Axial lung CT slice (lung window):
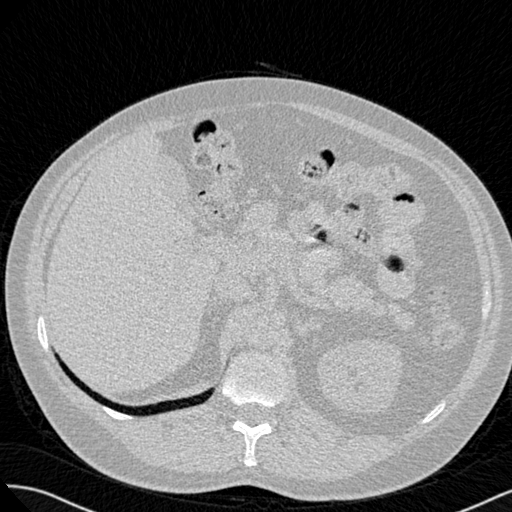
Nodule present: no